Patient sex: M
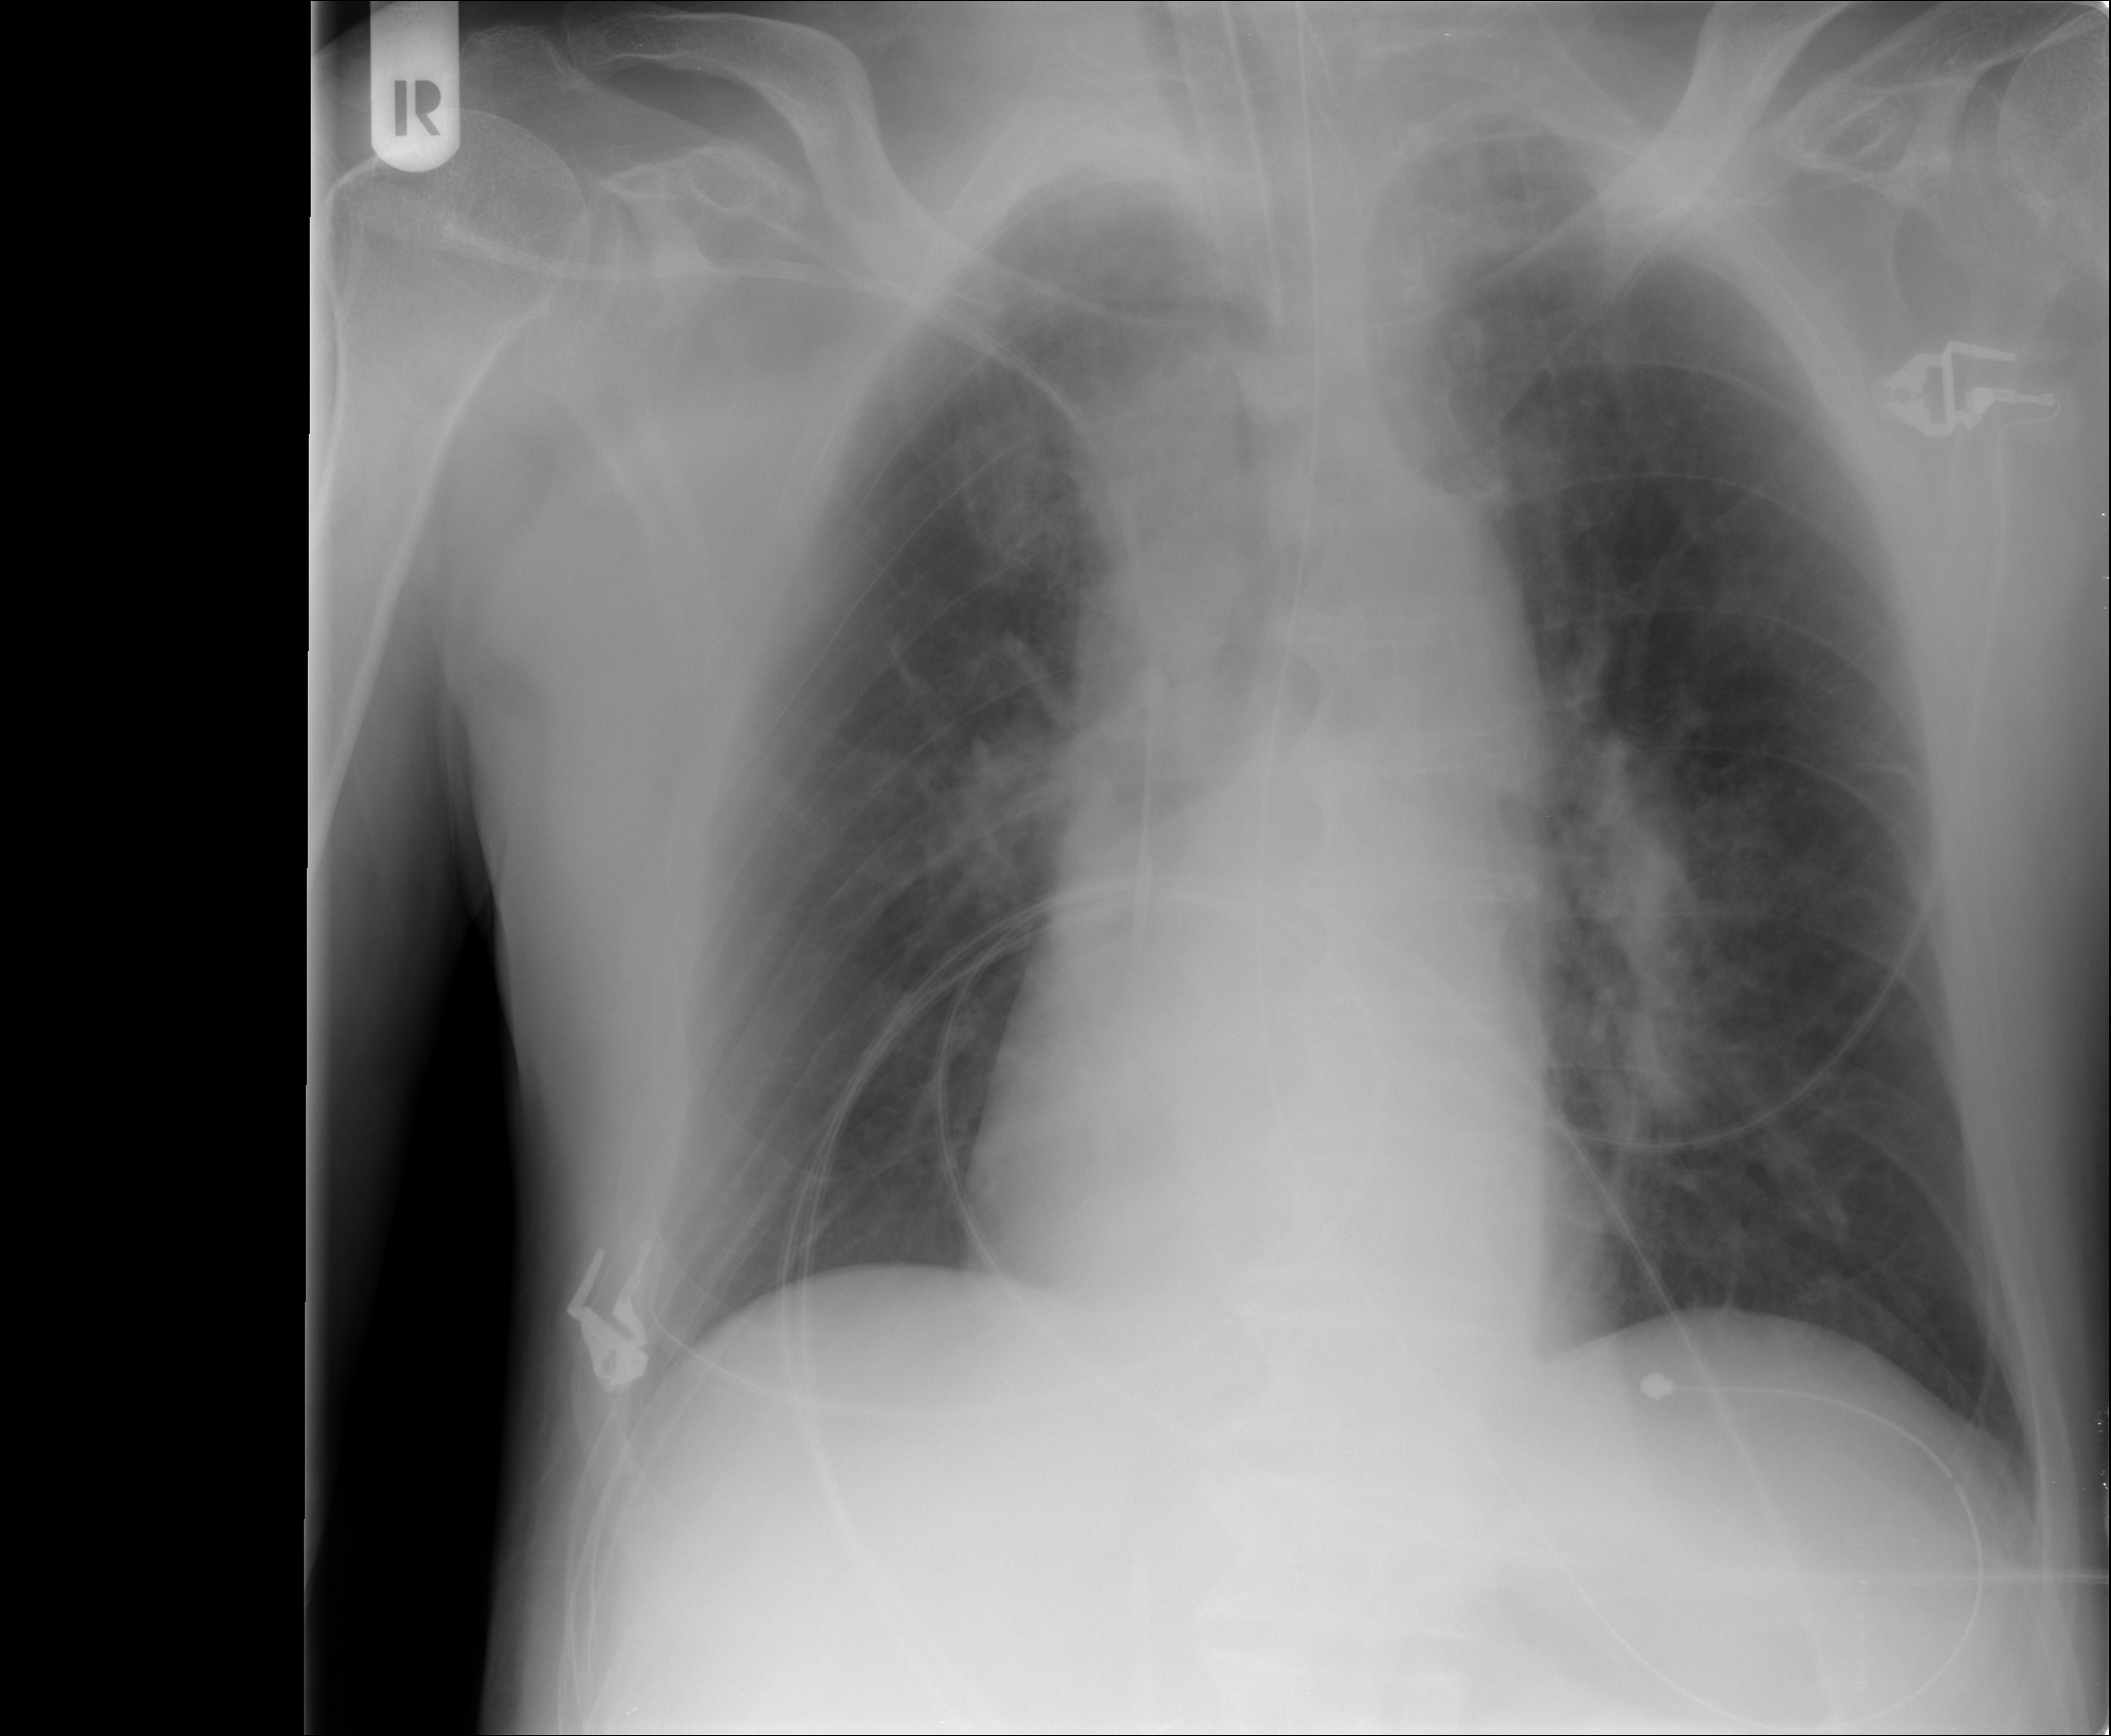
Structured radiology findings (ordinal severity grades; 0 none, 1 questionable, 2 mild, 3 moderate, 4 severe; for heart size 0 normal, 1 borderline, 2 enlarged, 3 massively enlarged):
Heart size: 0
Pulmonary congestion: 2
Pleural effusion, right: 0
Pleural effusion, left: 0
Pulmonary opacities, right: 0
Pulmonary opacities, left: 0
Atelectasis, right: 0
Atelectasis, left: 0